Brain MRI, t1w sequence, axial 2D slice.
Patient: age 45, sex F, weight 95 kg, height 1.95 m
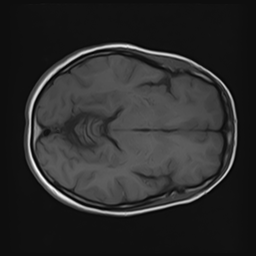